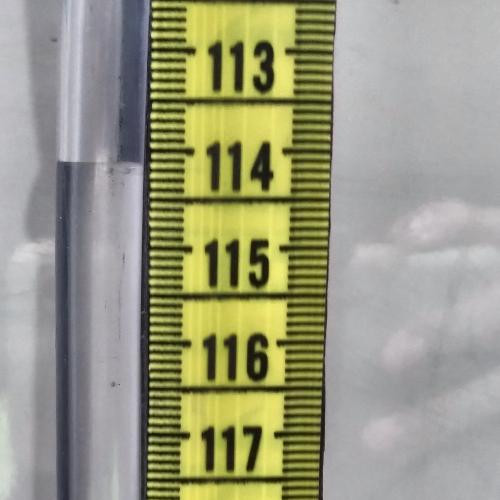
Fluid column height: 114.1 cm